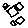
Label: square